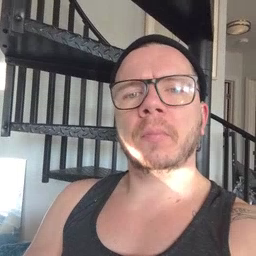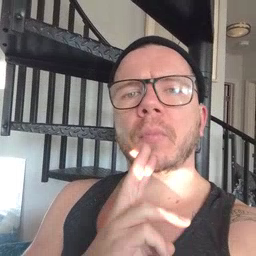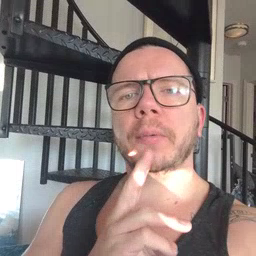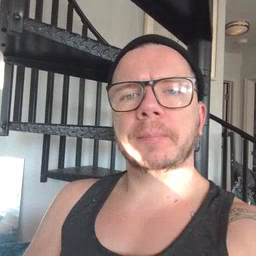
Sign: water